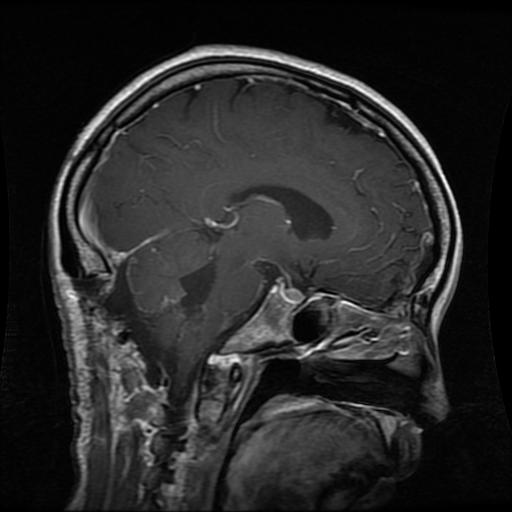
Label: glioma